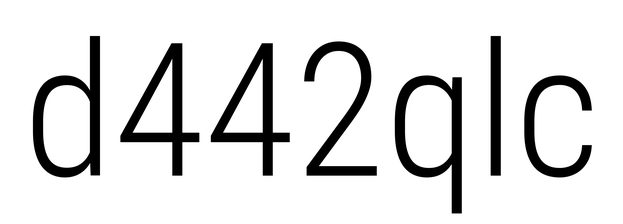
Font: Roboto_Condensed_Light